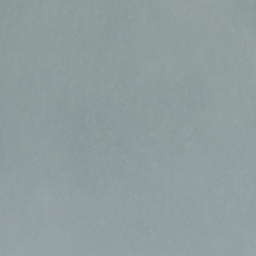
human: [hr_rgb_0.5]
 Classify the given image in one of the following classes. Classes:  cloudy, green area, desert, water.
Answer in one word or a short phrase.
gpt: cloudy